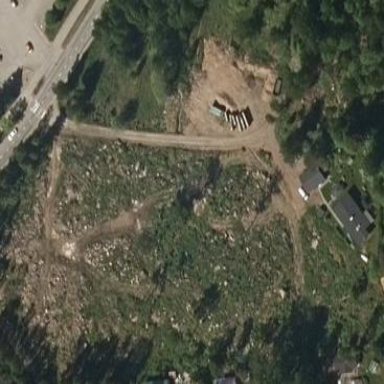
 likely man-made clearing in the landscape."